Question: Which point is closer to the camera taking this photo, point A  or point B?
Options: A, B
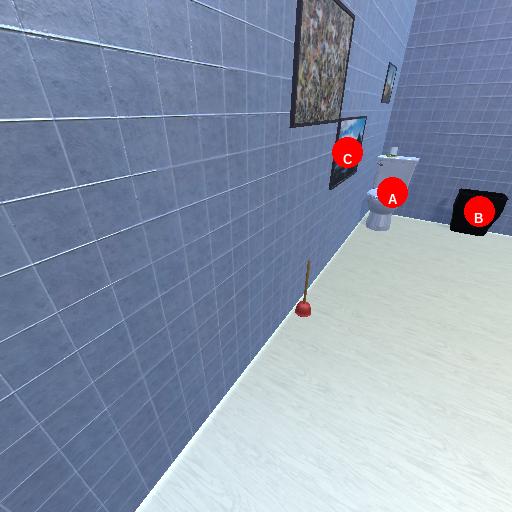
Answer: A